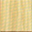
Piece: xx